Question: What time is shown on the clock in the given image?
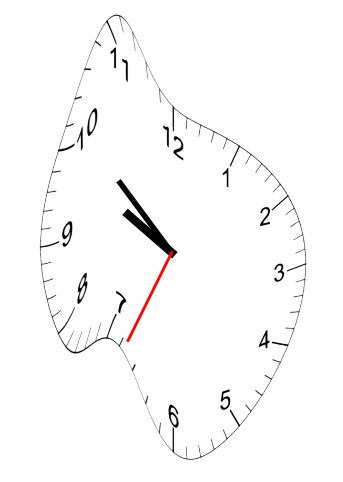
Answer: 09:51:34